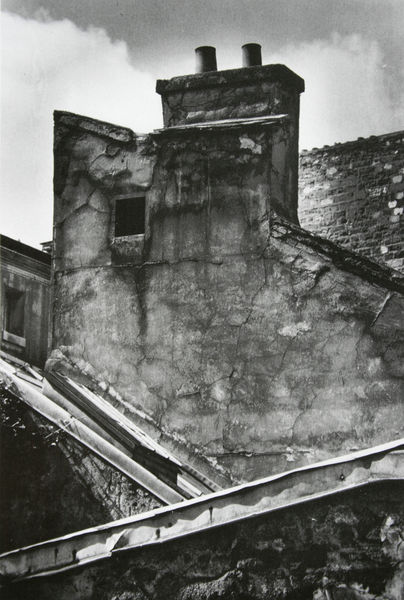
Titel: Skizzen aus Paris 4
Künstler: Otto Steinert
Standort: Berlin
Institution: Fotogalerie Kicken
Schlagwörter: himmel, schatten, weiß, wolken, fenster, grau, licht, schwarz, dach, kamin, schornstein, fassade, giebel, foto, fotografie, photographie, schwarzweiß, photo, bröckeln, putz, schräge, rohre